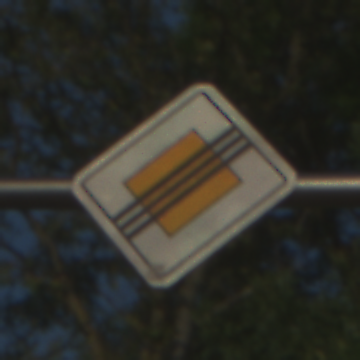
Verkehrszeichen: EndeVorfahrtsstrasse
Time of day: MorningAfternoon
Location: Outdoor (RoadRail)
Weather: Clear
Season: NotSpecified
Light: Natural